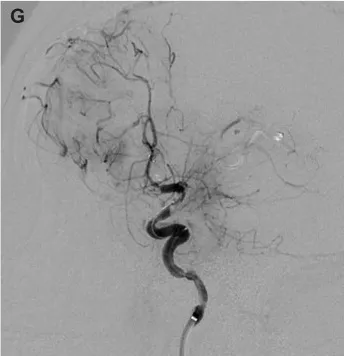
Case 1. (G) Postoperative oblique-lateral DSA after several thrombectomies showing patency of the right ICA and contrast stagnation caused by poor collateral flow. Used with permission from Henan Provincial People's Hospital, Juha Hernesniemi International Center for Neurosurgery.
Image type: radiology (ct)